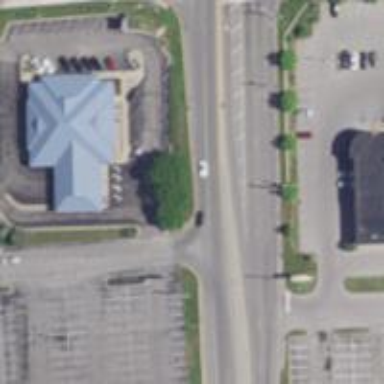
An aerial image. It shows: Commercial area.